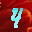
Label: 4